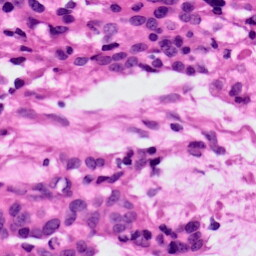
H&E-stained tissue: Ovarian